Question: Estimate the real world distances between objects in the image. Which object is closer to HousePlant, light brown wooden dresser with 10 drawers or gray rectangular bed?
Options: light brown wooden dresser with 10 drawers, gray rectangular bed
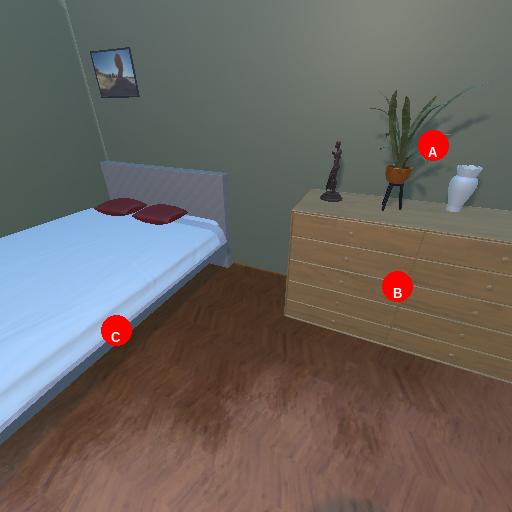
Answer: light brown wooden dresser with 10 drawers